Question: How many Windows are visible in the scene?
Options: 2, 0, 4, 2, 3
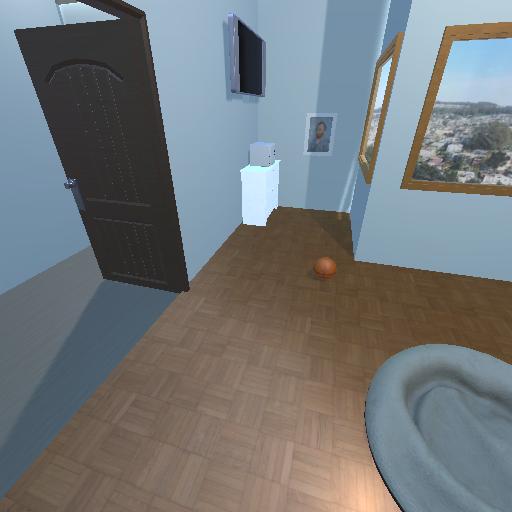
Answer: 2